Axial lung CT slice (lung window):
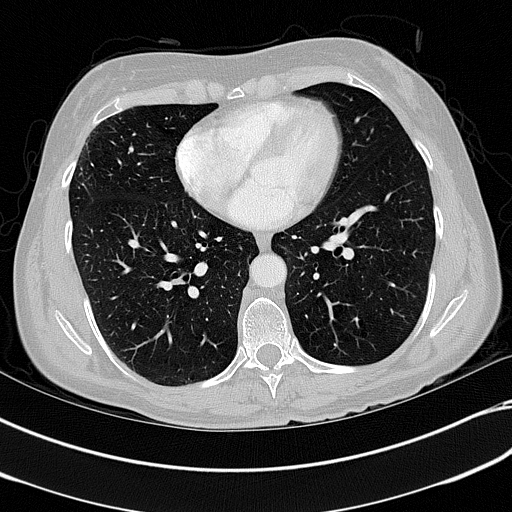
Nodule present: no